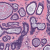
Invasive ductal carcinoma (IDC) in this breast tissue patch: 0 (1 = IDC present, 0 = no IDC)